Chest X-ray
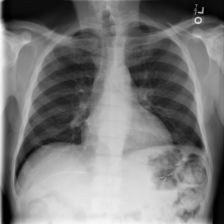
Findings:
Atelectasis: positive
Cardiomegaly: negative
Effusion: negative
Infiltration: negative
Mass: negative
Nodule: negative
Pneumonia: negative
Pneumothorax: negative
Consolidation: negative
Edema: negative
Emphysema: negative
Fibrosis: negative
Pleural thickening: negative
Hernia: negative